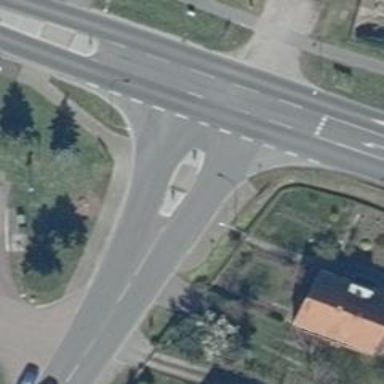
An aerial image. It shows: Traffic calming island.